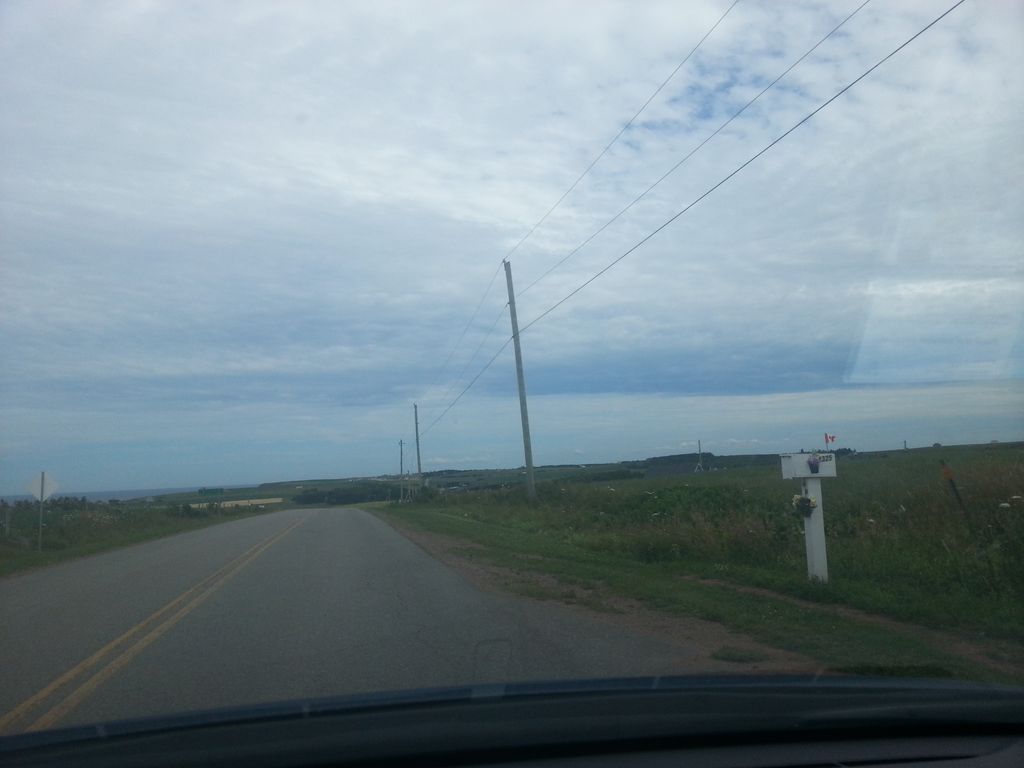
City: charlottetown